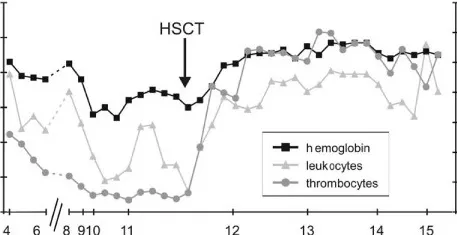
Time course of hematological parameters prior to and after hematopoietic stem cell transplantation (HSCT). Broken lines denote lack of data.
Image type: pathology (fish)